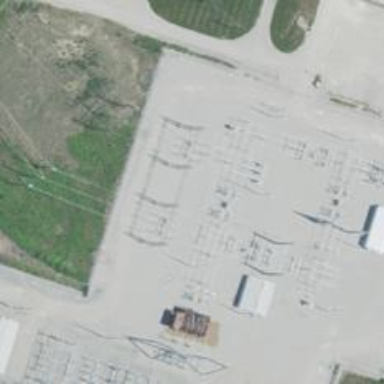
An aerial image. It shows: Switch for power supply.